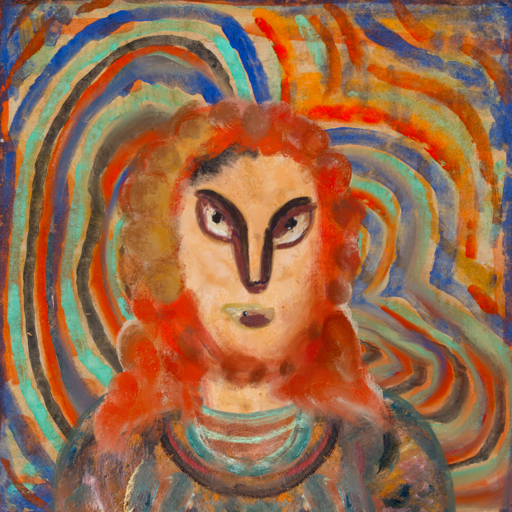
Background: Sisters, Head And Neck Front: Childish, Face Front: After_Raid, Bust: Boggyland, Hair Front: Rupkatha, Head Accessory: Blank, Second Necklace: Blank, Necklace: Blank, Baby: Blank